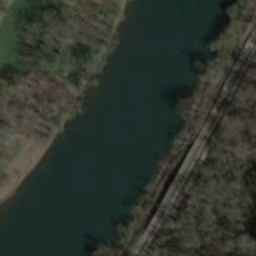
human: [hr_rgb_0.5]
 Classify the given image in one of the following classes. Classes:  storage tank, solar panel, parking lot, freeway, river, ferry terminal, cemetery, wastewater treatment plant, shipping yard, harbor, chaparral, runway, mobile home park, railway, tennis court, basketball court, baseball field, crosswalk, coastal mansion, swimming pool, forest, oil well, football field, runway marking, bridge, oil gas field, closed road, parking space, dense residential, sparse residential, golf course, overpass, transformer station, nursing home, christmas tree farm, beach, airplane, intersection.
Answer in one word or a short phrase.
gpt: river